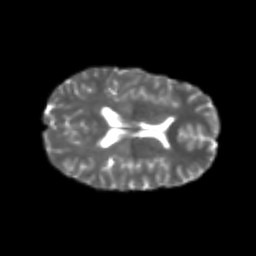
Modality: T2w
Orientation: axial
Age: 24
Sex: female
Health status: healthy
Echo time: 0.074 s